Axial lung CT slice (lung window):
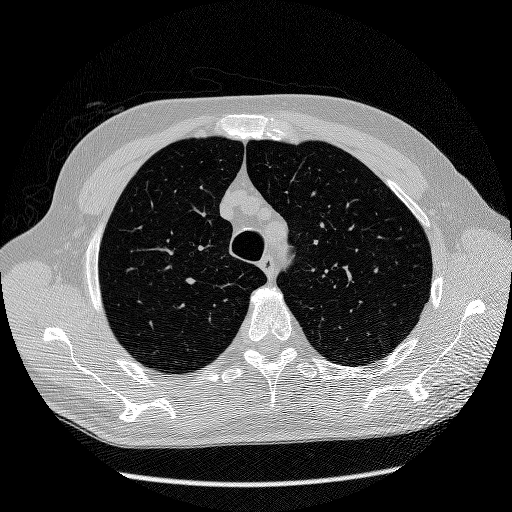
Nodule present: no